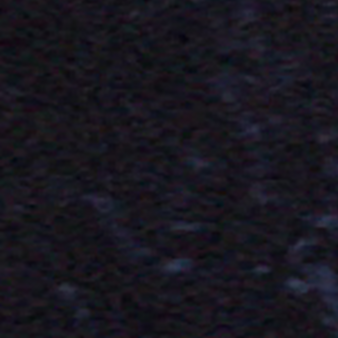
Label: other